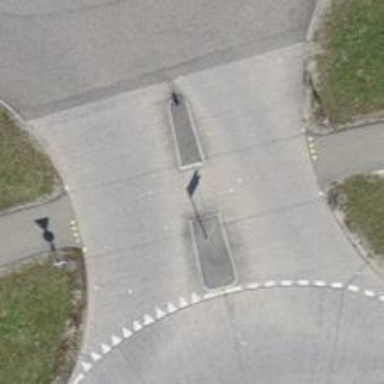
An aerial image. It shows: Cycleway made of concrete plates.